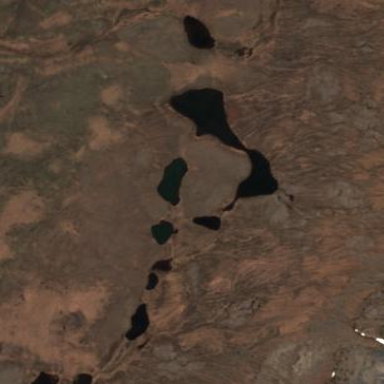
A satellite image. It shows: Lake with natural water.